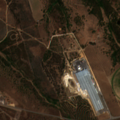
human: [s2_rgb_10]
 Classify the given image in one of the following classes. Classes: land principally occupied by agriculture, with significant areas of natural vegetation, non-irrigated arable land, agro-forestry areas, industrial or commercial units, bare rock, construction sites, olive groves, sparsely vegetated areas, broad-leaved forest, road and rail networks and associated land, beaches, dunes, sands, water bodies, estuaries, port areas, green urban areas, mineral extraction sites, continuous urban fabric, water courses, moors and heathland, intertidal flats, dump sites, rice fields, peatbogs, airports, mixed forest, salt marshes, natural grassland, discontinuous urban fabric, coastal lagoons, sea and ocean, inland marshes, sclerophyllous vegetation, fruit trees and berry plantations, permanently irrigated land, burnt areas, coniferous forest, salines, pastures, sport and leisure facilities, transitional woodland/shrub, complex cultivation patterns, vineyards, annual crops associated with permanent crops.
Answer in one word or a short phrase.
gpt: olive groves, complex cultivation patterns, land principally occupied by agriculture, with significant areas of natural vegetation, mixed forest, transitional woodland/shrub